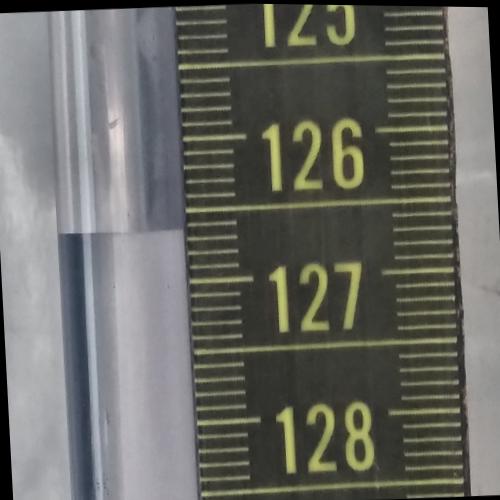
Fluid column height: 126.6 cm